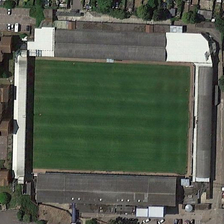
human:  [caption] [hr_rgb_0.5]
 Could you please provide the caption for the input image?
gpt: they are black and brown buildings, gray roads, many color cars, green trees and grassland .

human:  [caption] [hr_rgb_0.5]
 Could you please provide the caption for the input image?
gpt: there are many buildings, roads, cars, trees and grassland .

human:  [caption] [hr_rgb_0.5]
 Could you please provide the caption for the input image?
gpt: there are many buildings, roads, cars, trees and grassland .

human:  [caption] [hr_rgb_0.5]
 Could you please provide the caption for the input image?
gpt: they are black and brown buildings, gray roads, many color cars, green trees and grassland .

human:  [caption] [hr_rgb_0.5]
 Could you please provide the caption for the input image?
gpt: there are many buildings, roads, cars, trees and grassland .